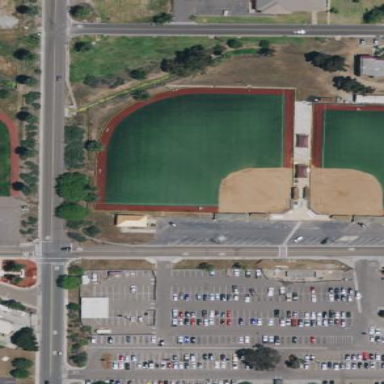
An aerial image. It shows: Softball pitch for leisure land activities.